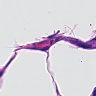
Metastatic tissue present: yes